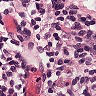
Metastatic tissue present: no